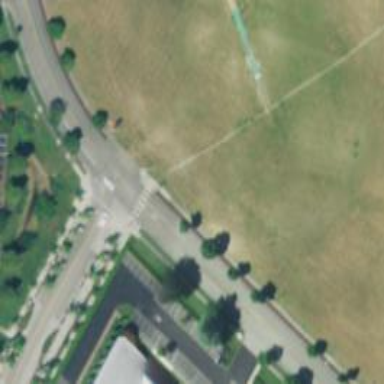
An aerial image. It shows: Marked footway crossing with marked path crossing.